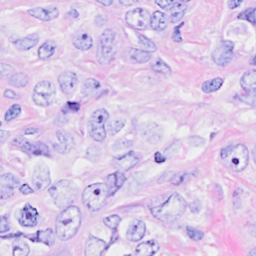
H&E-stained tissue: Breast